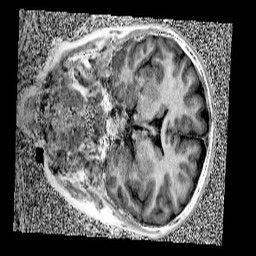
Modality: UNIT1
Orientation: coronal
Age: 9
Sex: male
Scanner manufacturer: siemens
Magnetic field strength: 3 T
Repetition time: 4 s
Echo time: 0.00299 s